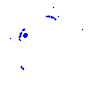
Particle: electron